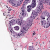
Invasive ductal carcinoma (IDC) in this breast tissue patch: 0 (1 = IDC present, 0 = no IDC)